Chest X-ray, AP view. Patient: 56 years old, sex F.
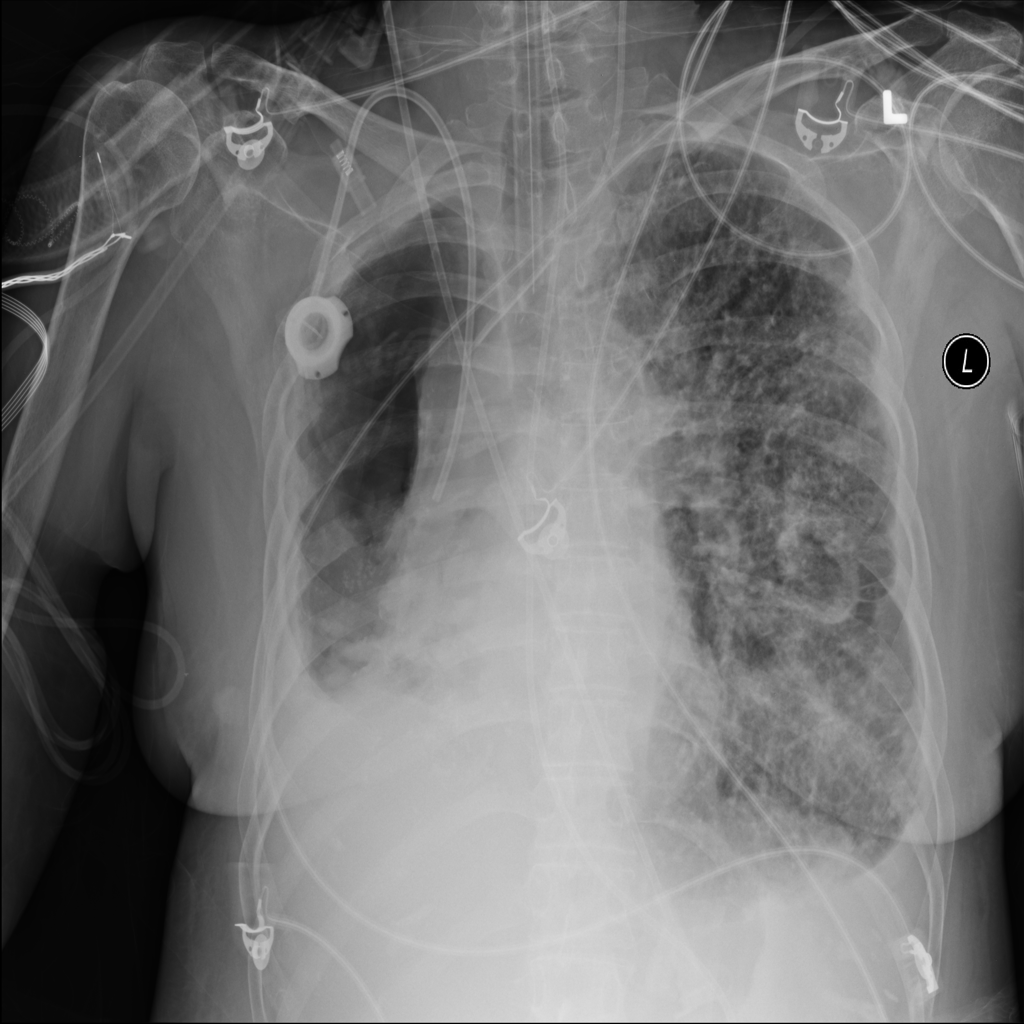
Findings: No Finding